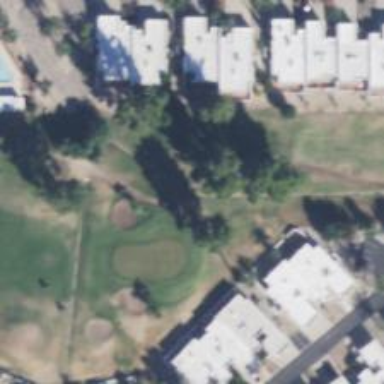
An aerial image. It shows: Path for both road and golf.